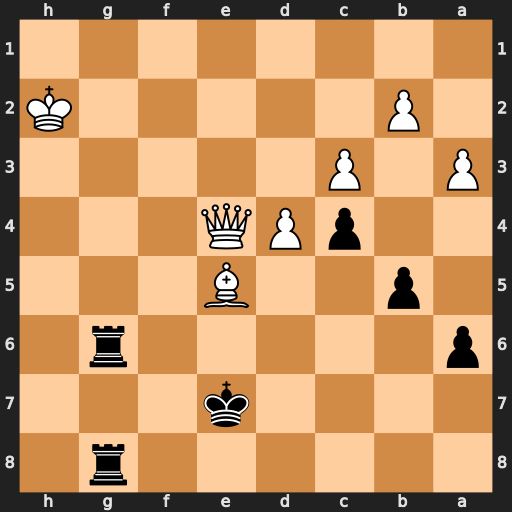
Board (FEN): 6r1/4k3/p5r1/1p2B3/2pPQ3/P1P5/1P5K/8
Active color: b
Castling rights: -
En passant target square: -
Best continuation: Rh6+ Qh4+ Rxh4#